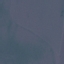
Label: SeaLake